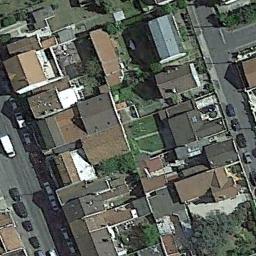
Label: residential